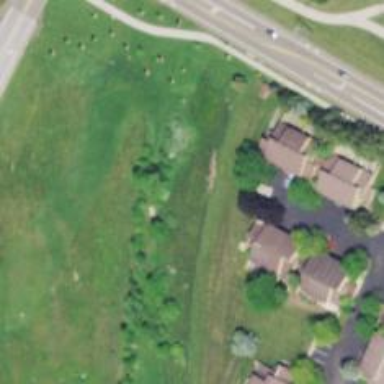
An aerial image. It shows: Disc golf tee area.